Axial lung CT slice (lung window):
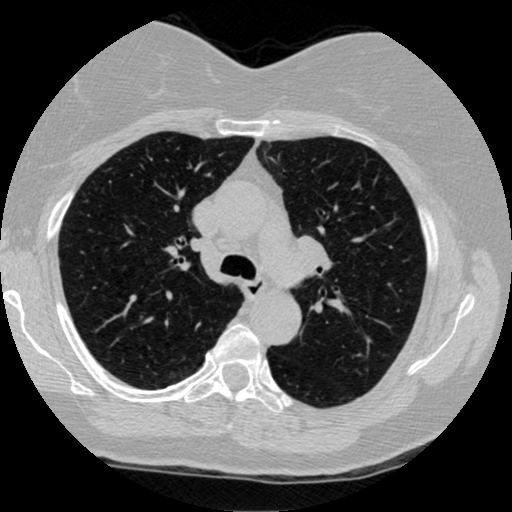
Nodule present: no